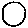
Label: circle